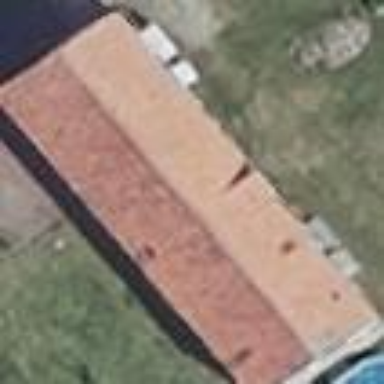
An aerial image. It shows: Shed.